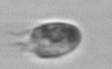
Label: Balanion